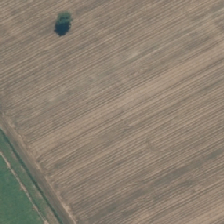
Land cover: shortrotation_cropland